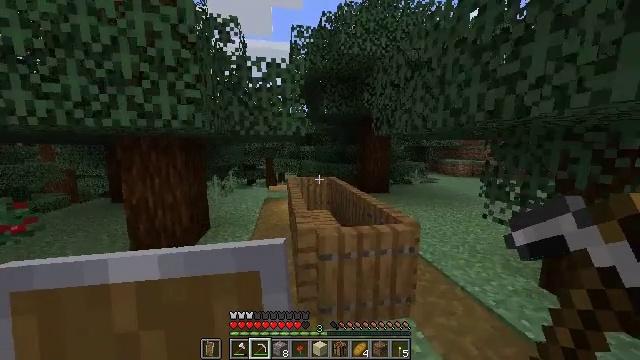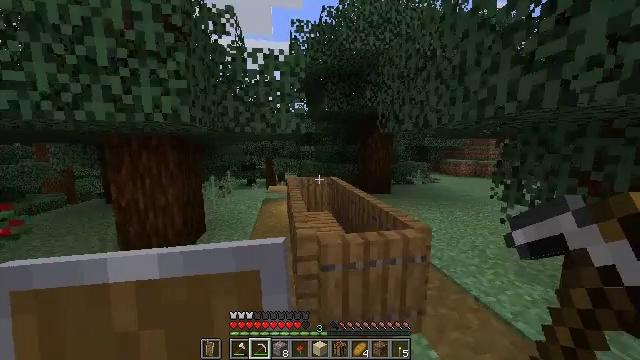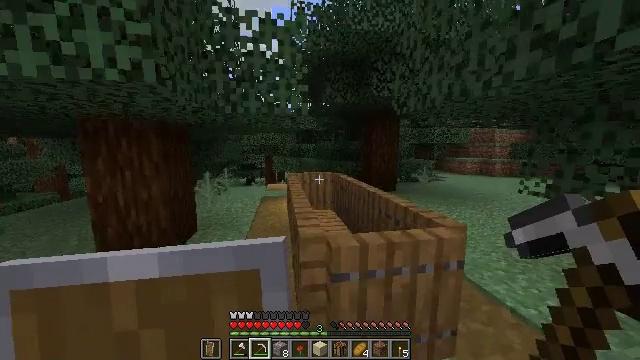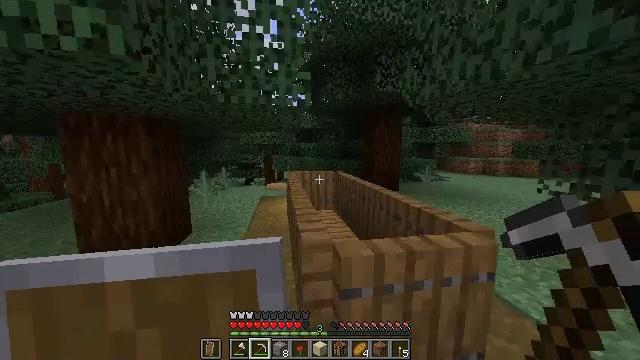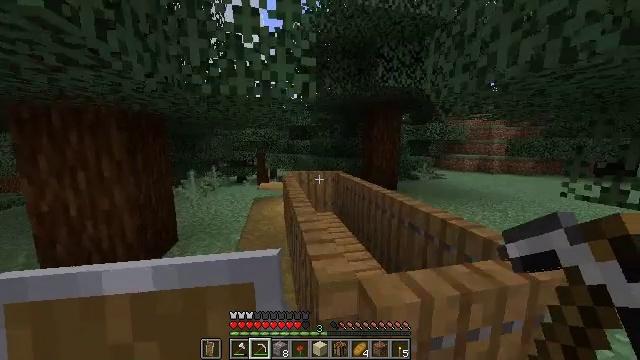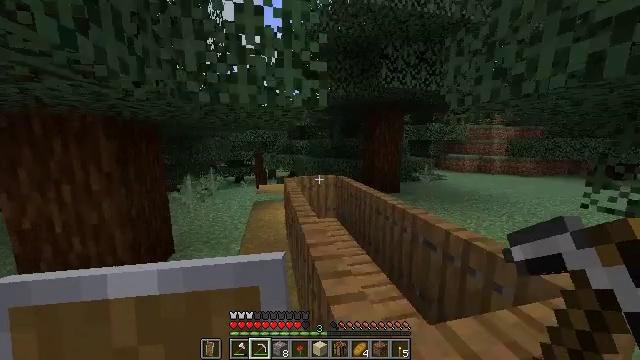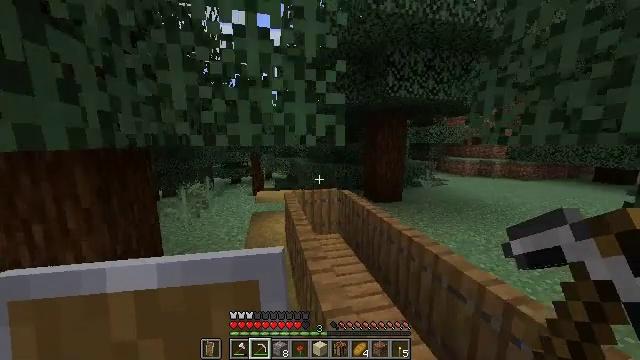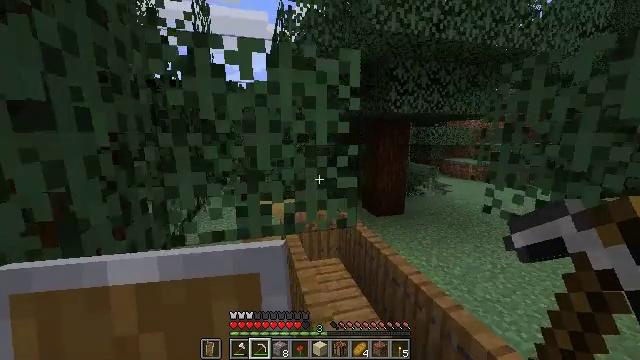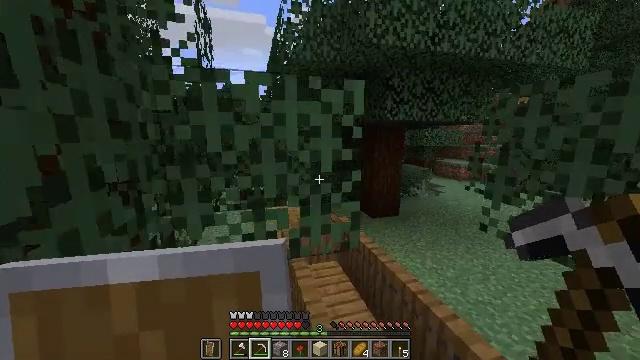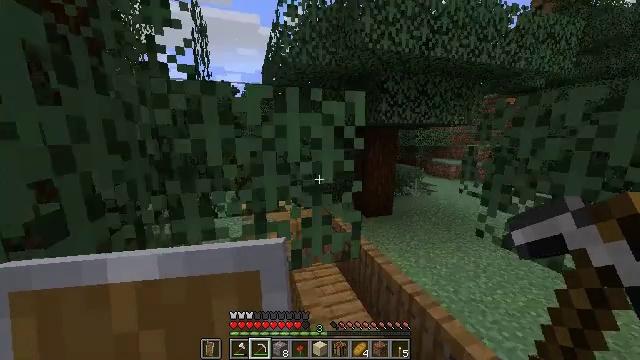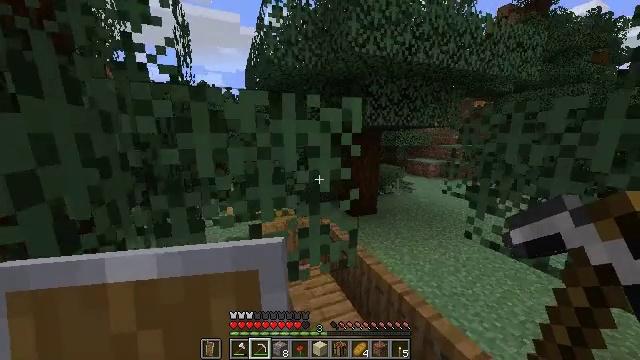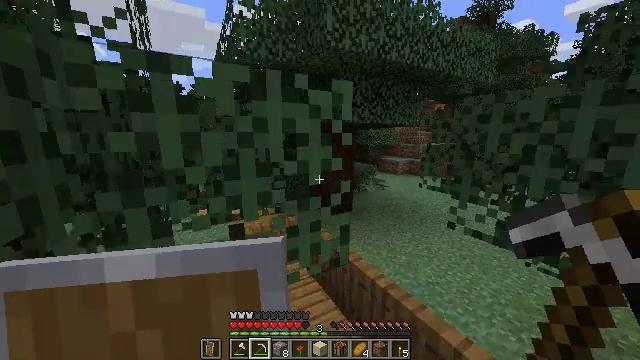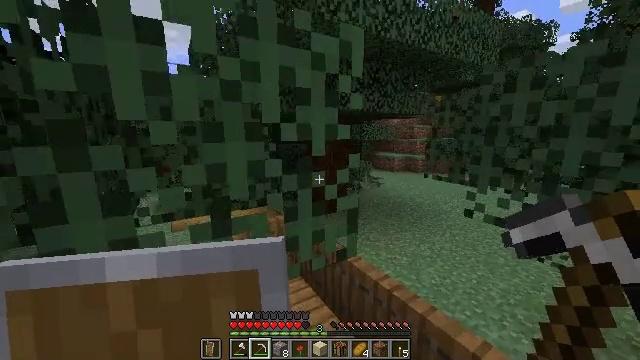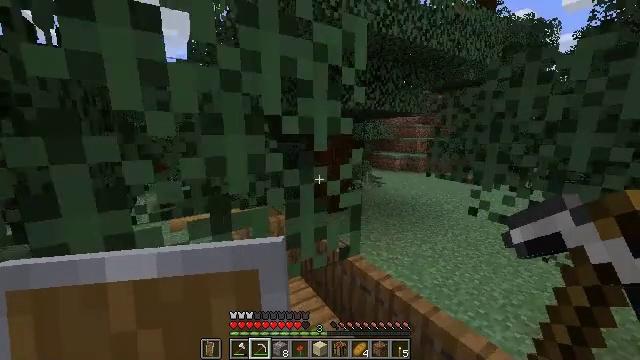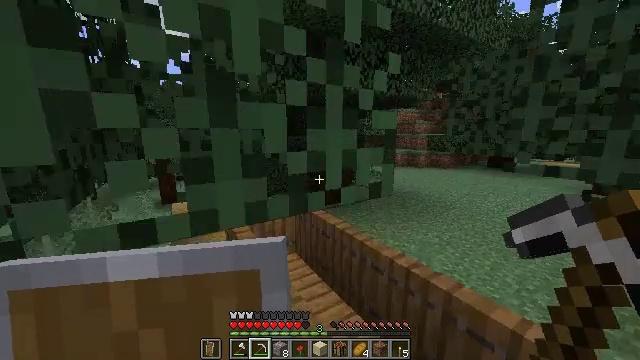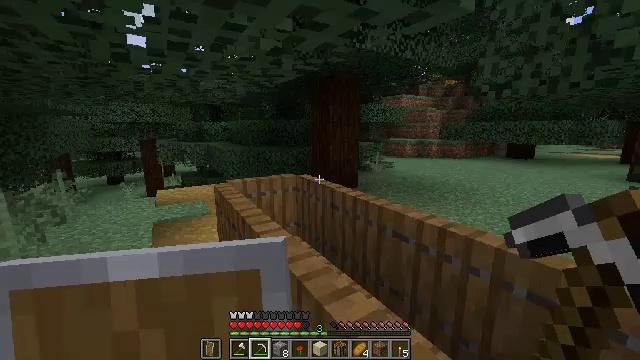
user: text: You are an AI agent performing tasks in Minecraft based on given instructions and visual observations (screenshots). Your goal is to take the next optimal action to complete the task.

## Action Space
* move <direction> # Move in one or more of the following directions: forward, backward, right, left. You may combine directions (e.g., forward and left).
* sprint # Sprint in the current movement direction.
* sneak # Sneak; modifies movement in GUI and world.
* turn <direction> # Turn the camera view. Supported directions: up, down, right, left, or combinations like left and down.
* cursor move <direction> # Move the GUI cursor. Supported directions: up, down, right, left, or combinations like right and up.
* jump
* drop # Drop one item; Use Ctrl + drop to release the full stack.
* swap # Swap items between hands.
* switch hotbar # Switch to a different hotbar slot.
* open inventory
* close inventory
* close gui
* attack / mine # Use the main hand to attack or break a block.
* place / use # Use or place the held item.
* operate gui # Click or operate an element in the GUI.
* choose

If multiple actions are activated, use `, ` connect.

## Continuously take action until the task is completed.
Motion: motion action
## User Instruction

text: Gather spruce leaves to collect foliage.
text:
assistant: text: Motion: move forward and move left, sprint, jump
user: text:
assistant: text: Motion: move forward and move left, sprint, jump
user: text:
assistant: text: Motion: move forward and move left, sprint, jump
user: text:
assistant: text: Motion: move forward and move left, sprint, turn right, jump
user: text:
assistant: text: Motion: move forward and move left, sprint, jump
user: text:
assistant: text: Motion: move forward and move left, sprint, jump
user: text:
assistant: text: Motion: move forward, sprint, turn right and down, jump
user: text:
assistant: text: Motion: move forward, sprint, jump
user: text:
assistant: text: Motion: move forward and move left, sprint, turn right, jump
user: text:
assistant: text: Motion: move forward and move left, sprint, turn right, jump
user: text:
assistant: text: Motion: move forward and move left, sprint, turn right, jump
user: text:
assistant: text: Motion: move forward and move left, sprint, turn right, jump
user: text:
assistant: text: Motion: move forward and move left, sprint, jump
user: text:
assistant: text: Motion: move forward, sprint, jump
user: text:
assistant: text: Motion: move forward, sprint
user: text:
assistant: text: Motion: move forward, sprint
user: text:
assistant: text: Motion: move forward, sprint
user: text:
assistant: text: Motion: move forward, sprint
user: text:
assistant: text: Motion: move forward, sprint
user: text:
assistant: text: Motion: move forward, sprint
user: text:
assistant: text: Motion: move forward and move left, sprint
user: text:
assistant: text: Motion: move forward and move left, sprint, turn left and up
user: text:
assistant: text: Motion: move forward and move left, sprint
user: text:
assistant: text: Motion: move forward and move left, sprint
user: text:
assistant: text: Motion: move forward and move left, sprint
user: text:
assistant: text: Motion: move forward and move left, sprint
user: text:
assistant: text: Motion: move forward and move left, sprint, turn left and down
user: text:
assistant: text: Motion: move forward and move left, sprint, turn left and down
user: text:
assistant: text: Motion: move forward and move left, sprint, turn left and down
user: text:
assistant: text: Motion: move forward and move left, sprint, turn left